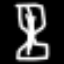
Label: hourglass